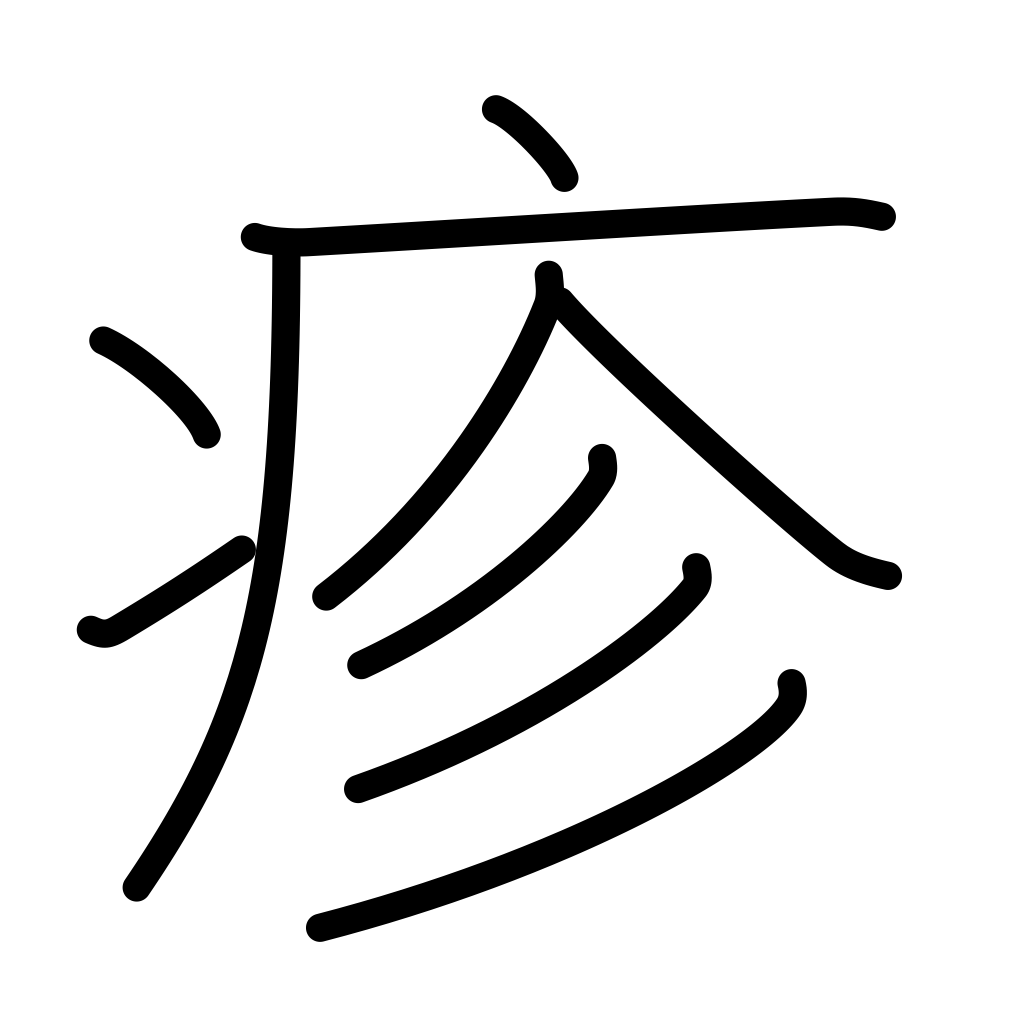
Meaning: measles, sickness